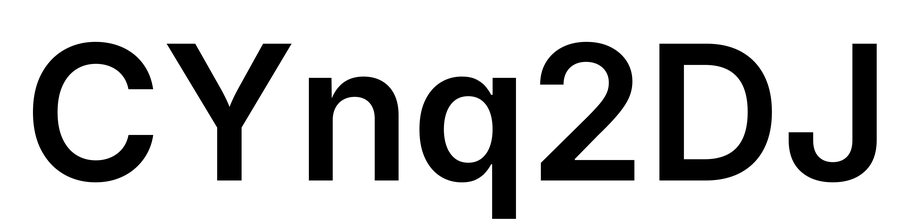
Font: Inter_SemiBold